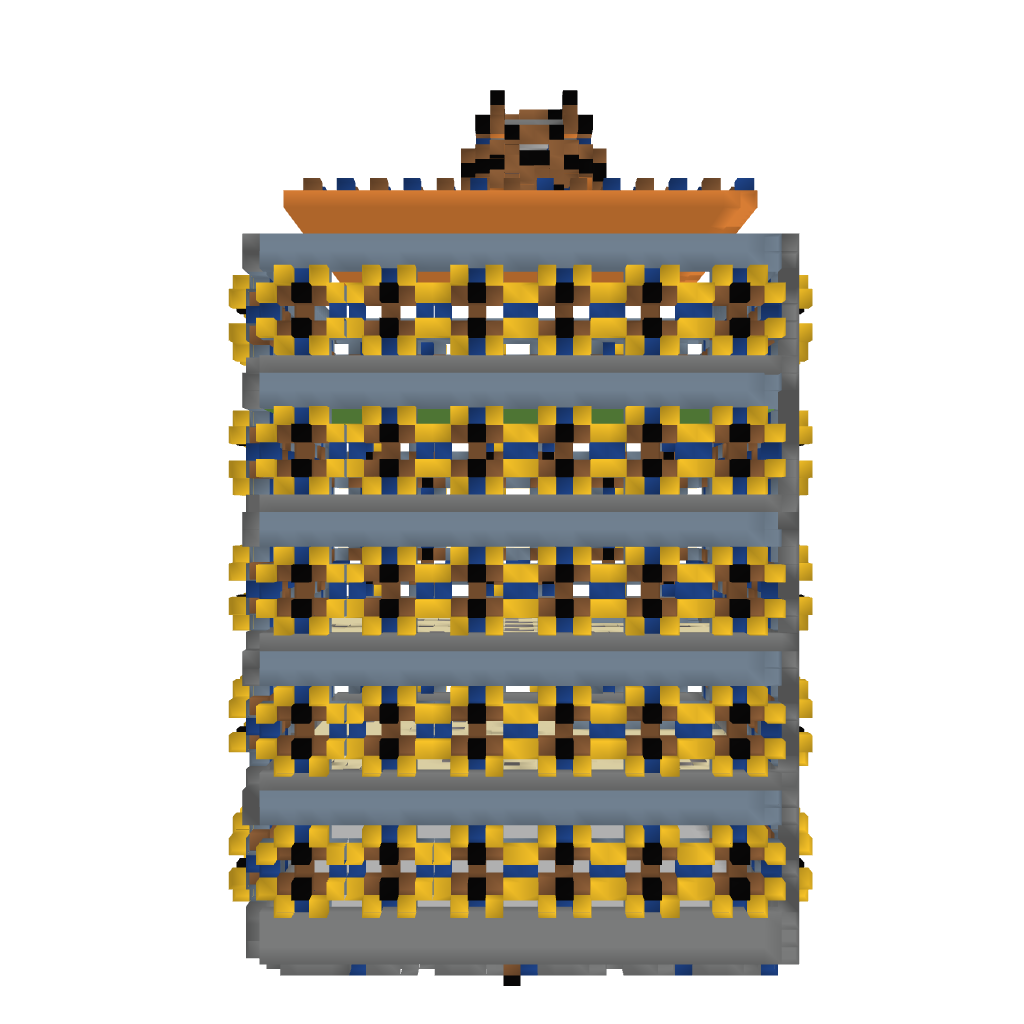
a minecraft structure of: TnTRun Arena 30x30 +TnT Lobby